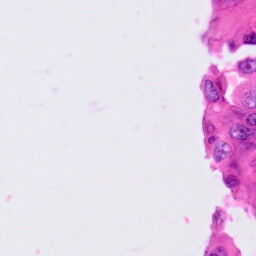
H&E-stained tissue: Lung